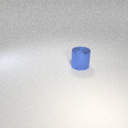
large blue metal cylinder